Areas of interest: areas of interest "Cultural Palace"
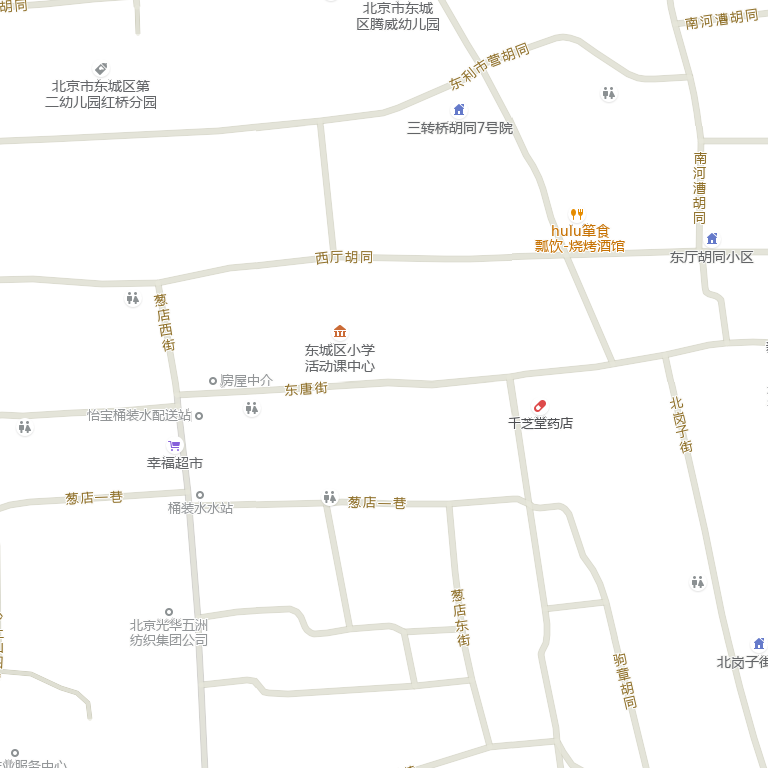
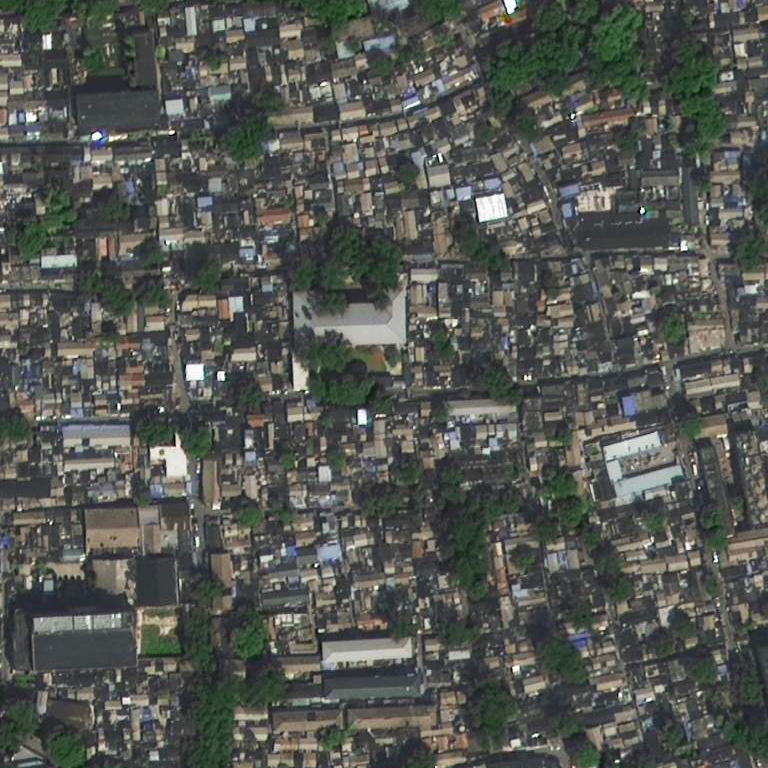